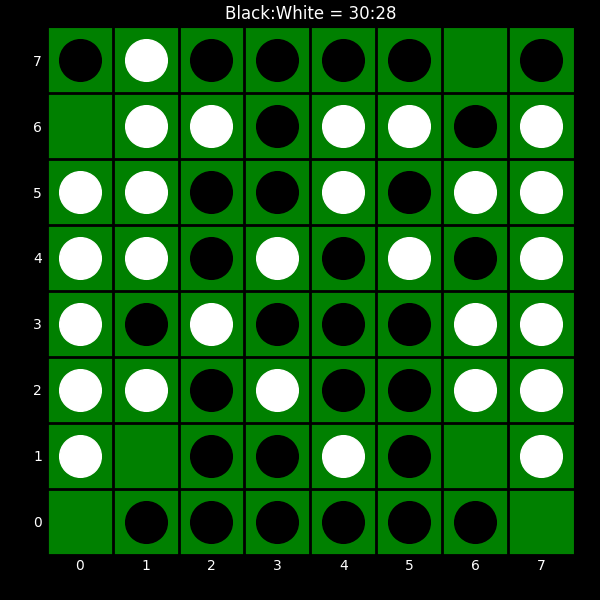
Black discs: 30
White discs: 28